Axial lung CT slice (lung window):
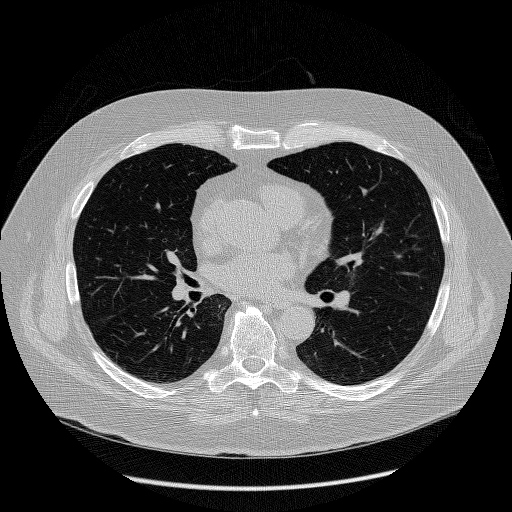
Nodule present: no